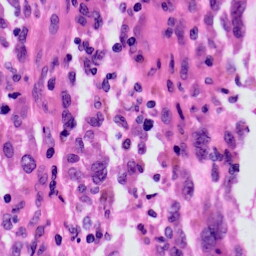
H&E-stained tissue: Skin